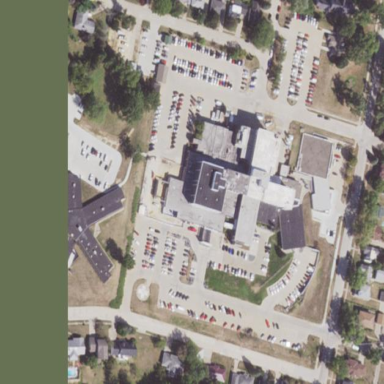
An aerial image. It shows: Healthcare facility identified as hospital.